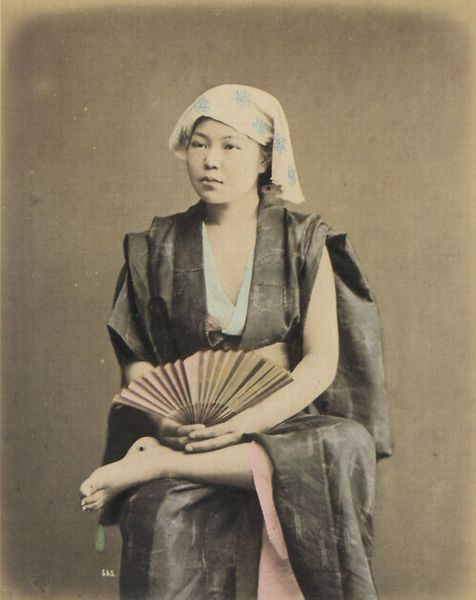
Titel: Frau mit Fächer
Künstler: Raimond Baron von Stillfried
Standort: Hamburg
Institution: Sammlung Rainer Fabian
Schlagwörter: blau, fuß, kopf, umhang, weiß, sitzen, ausschnitt, braun, frau, grau, hintergrund, mund, nase, ohr, schwarz, stirn, türkis, tuch, beige, fächer, alt, jung, arm, arme, augen, falten, kragen, stehen, bildnis, hände, portrait, porträt, gewand, mantel, sitzend, tücher, rosa, bein, japan, sitz, sepia, kopftuch, japanerin, japanisch, fliege, abbild, foto, fotografie, photographie, barfuss, asien, geisha, koloriert, photo, china, untergewand, kimono, asia, arbeiterin, asiatin, vietnam, yukata, koorea